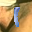
Label: 1